Interaction volume radius: 5 \u00c5
Interaction volume height: 25 \u00c5
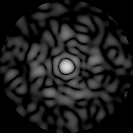
Disorder parameter: 0.8582